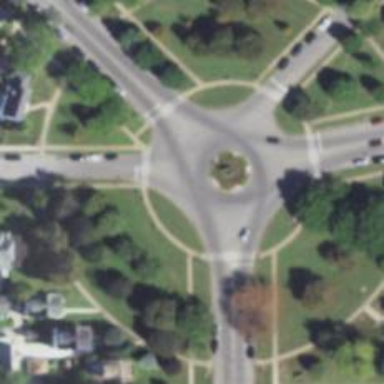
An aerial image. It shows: Roundabout at tertiary road junction.